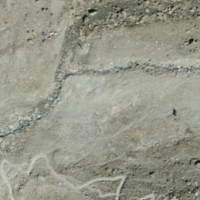
EUNIS habitat code: 48
Species observed at this site:
Minuartia recurva